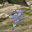
Label: 9